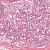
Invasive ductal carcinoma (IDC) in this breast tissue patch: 0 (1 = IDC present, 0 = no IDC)